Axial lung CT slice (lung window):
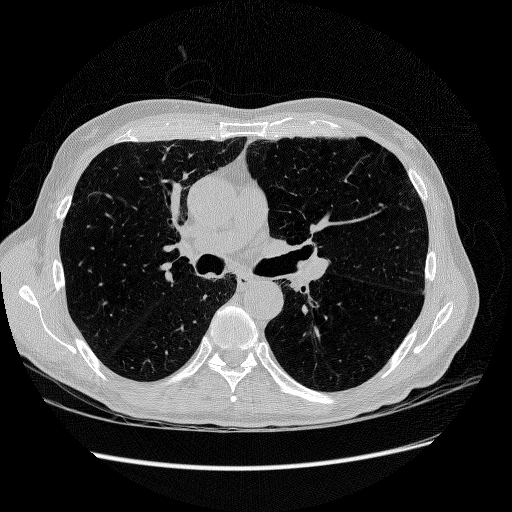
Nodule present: no